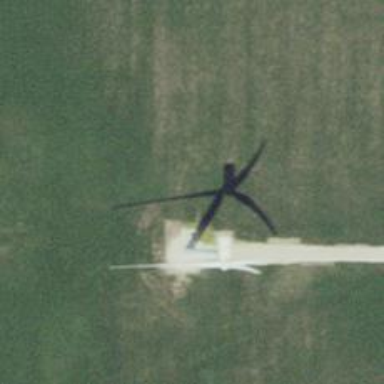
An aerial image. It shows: Wind generator using horizontal axis wind turbines.